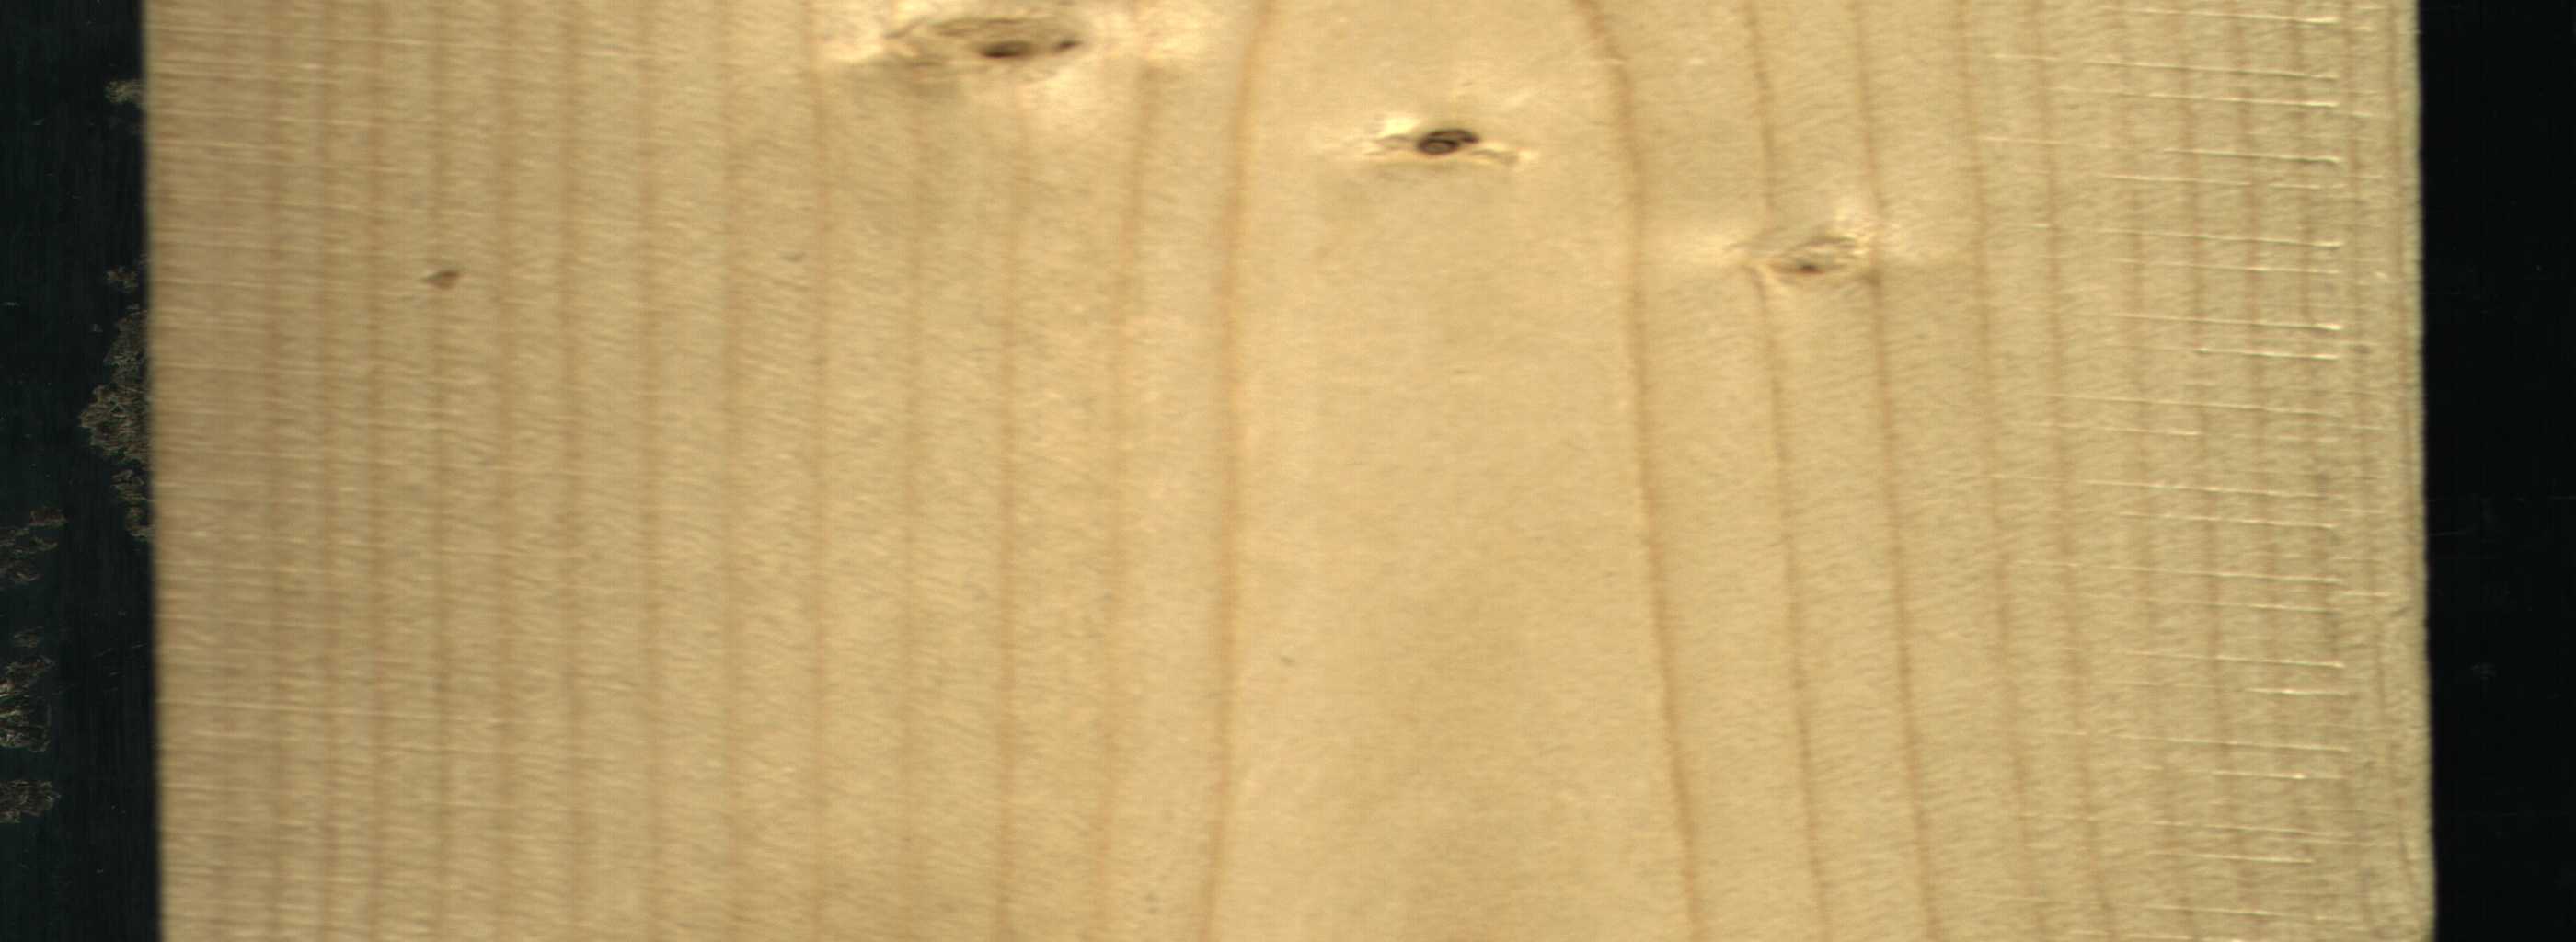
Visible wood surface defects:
Live_Knot
Live_Knot
Live_Knot